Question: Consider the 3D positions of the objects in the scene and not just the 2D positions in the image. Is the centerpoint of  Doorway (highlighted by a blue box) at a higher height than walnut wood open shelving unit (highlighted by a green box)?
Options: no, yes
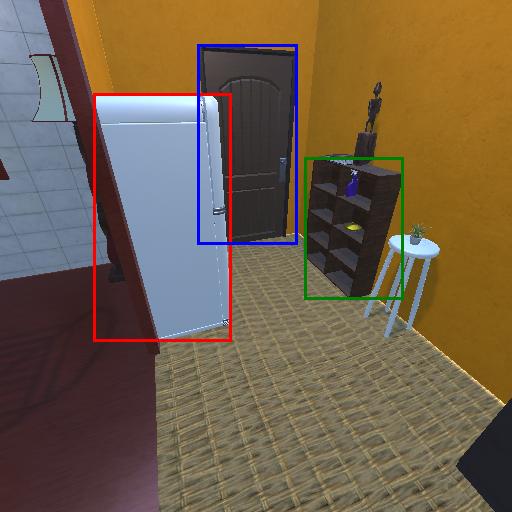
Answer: no